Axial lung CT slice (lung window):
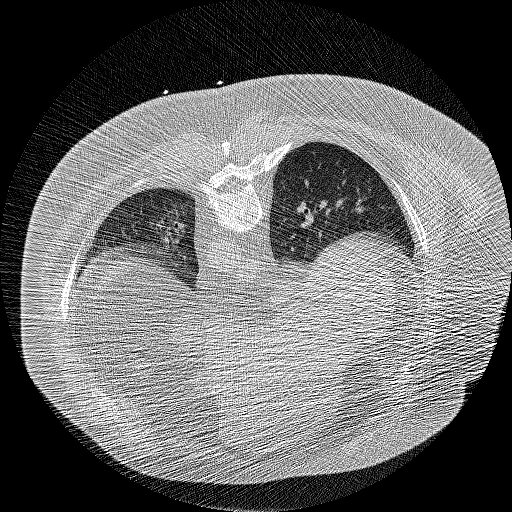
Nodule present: no